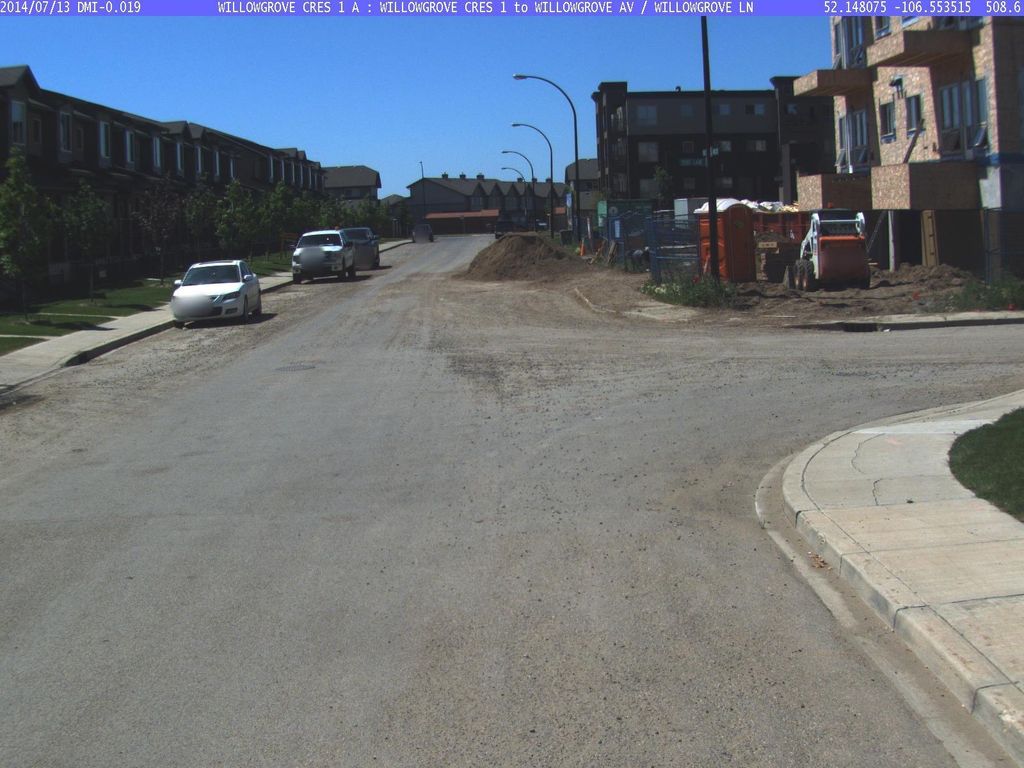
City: saskatoon